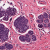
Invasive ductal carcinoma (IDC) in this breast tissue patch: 0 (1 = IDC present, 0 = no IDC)